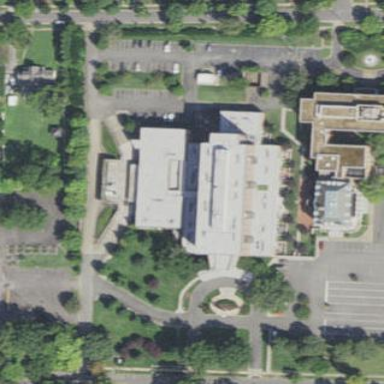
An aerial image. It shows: Hospital building.